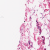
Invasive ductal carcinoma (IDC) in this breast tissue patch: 0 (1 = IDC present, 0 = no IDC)